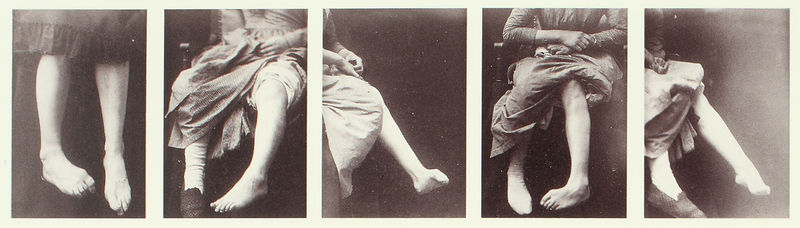
Titel: Bildserie aus der Salpetrie (Iconographie de la Salpetriere contractures hysteriques)
Künstler: A. Londe
Schlagwörter: nackt, weiß, sitzen, kleid, schwarz, rock, arme, falten, fünf, hände, beine, bein, füße, fotos, studie, strumpf, zehen, foto, fotografie, barfuss, schwarzweiss, schuh, schu, missbildung, fotografien, verkrüppelt, sichelfuss, knickfu´ß, fehlstellung, klumpfuss, spitzfuss